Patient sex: M
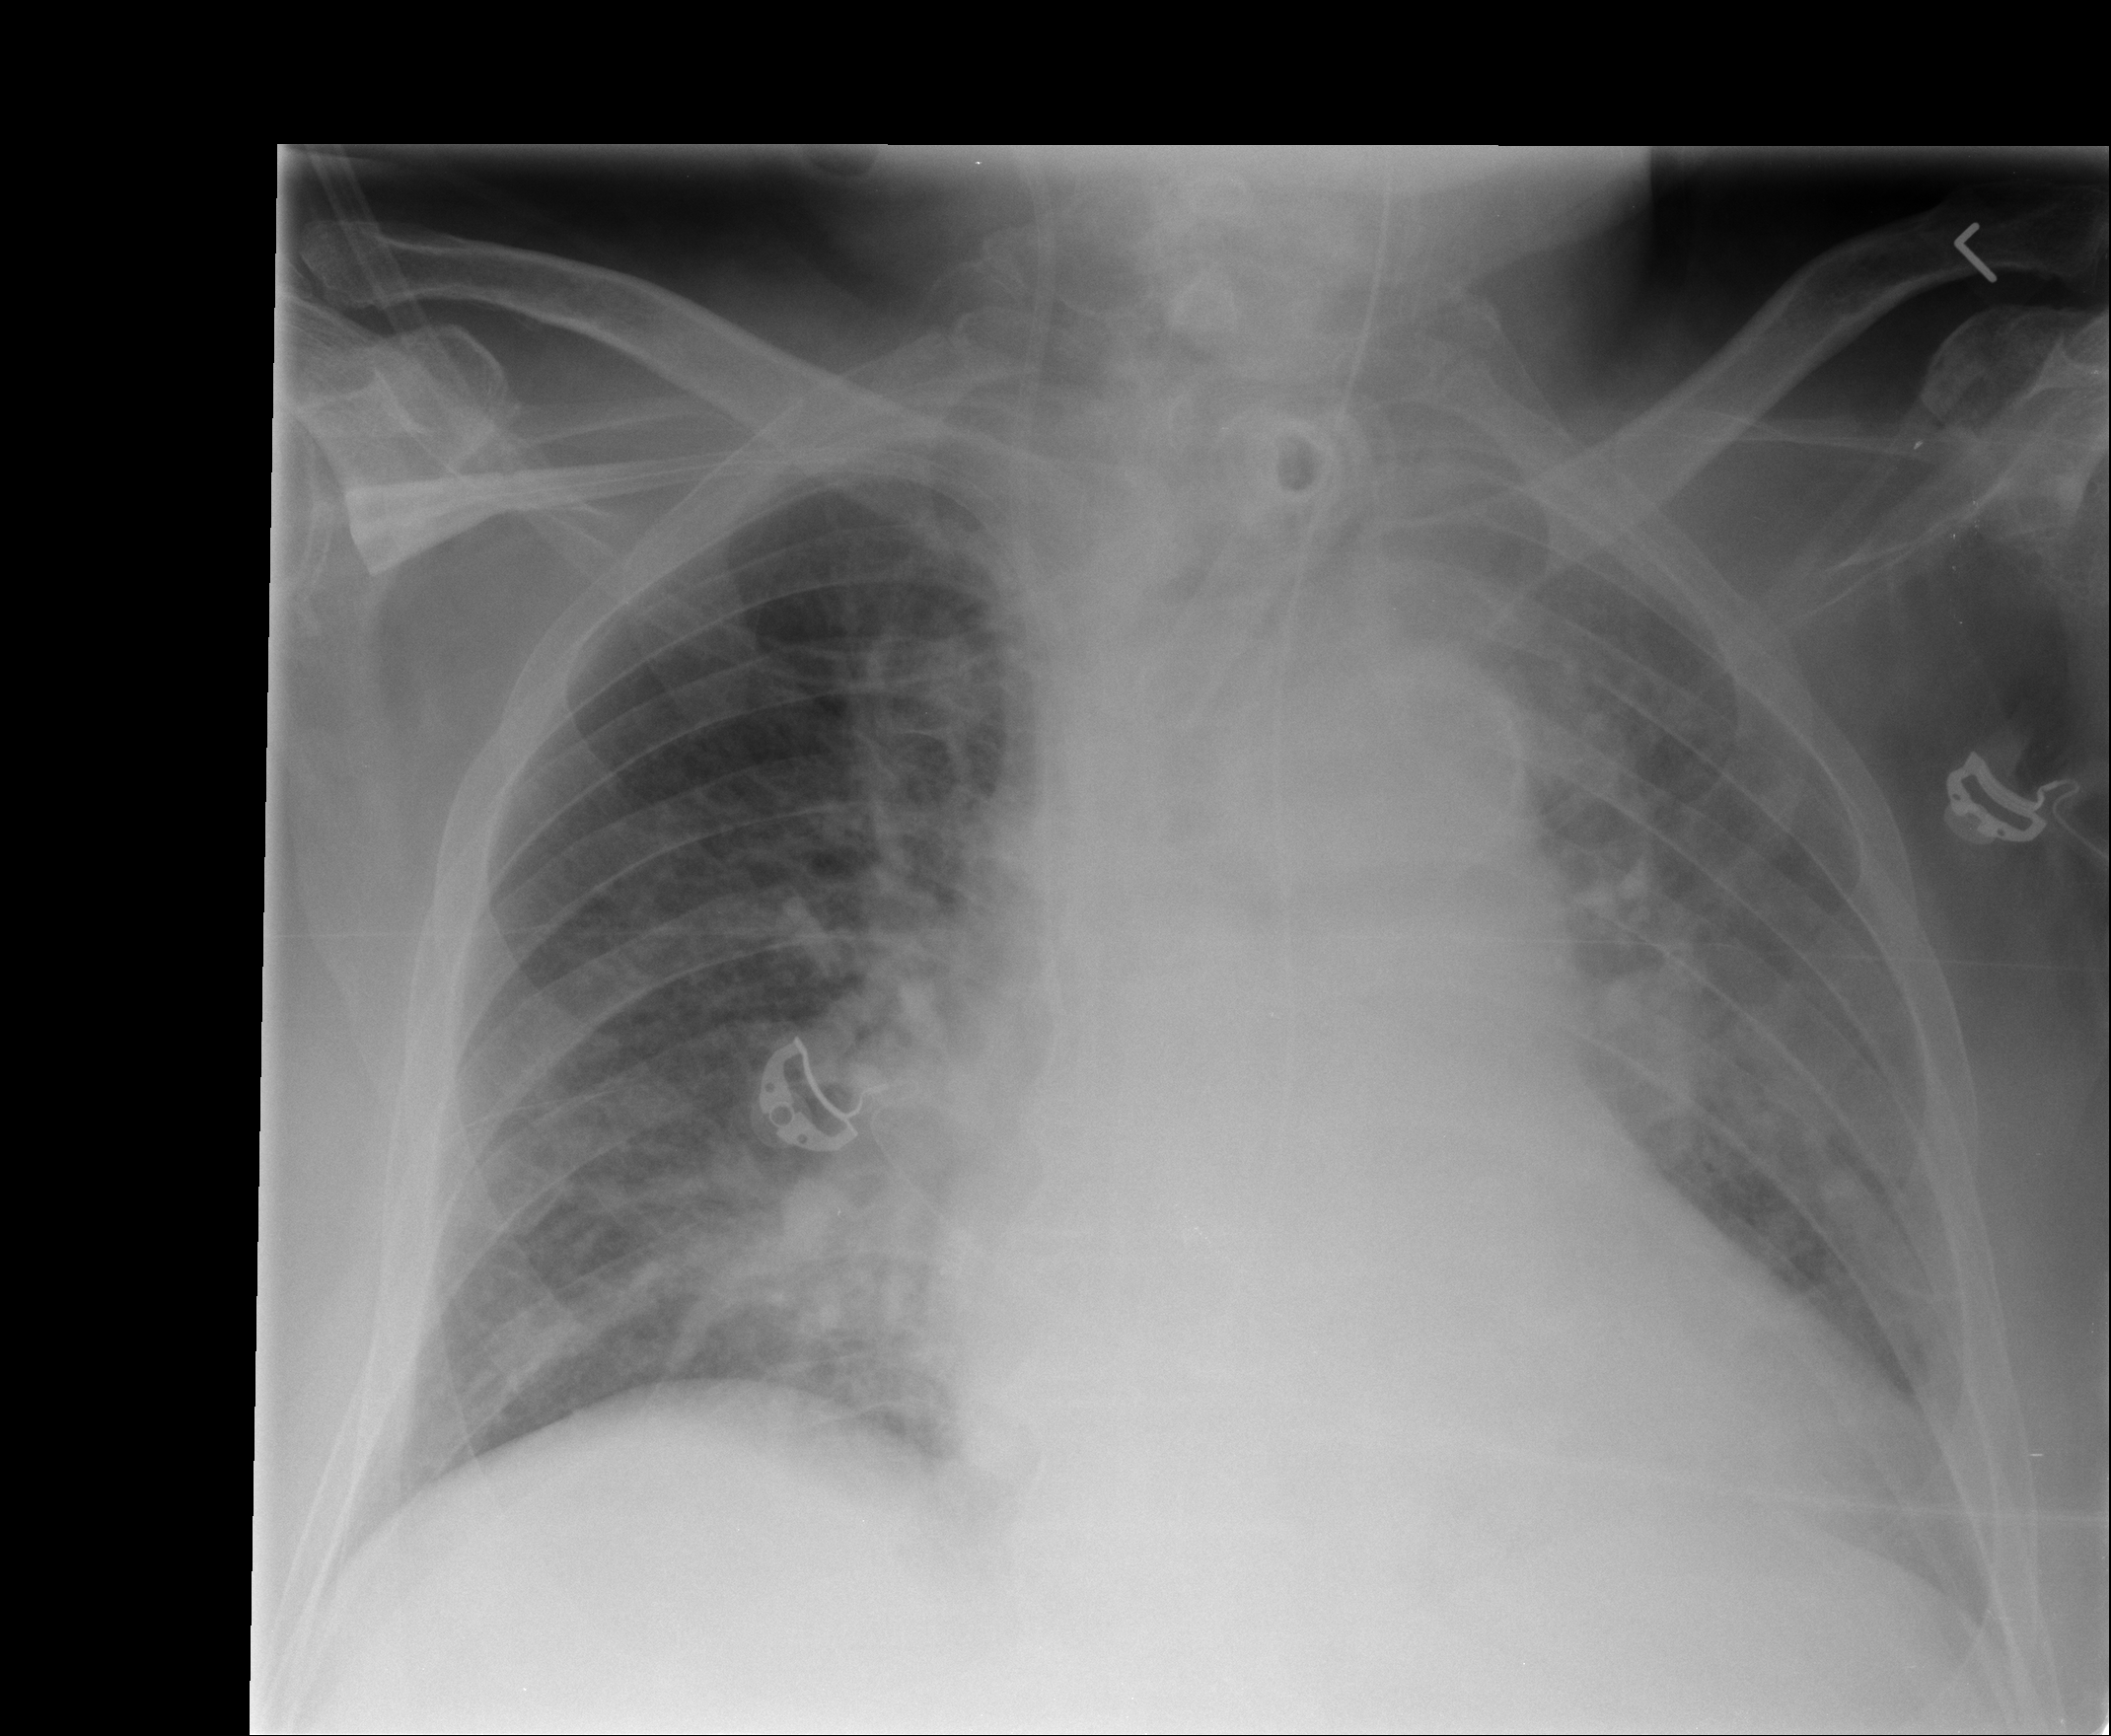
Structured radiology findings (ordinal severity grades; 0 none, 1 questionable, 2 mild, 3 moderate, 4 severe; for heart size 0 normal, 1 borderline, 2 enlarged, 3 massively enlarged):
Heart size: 2
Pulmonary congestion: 3
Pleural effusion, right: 1
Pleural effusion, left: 1
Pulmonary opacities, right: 2
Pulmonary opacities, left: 2
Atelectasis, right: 2
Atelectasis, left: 2